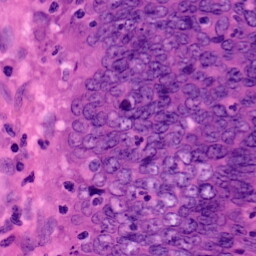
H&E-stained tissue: Colon